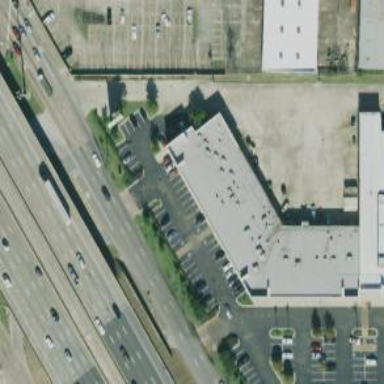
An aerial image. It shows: Clinic.